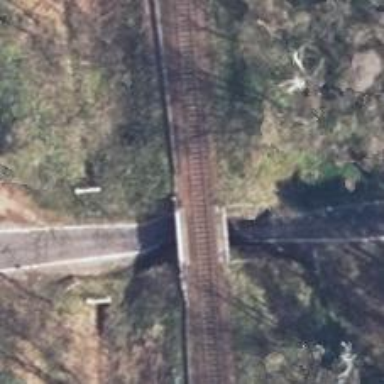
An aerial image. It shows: Bridge over railway line.